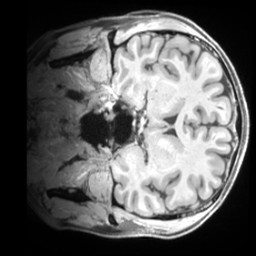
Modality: T1w
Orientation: coronal